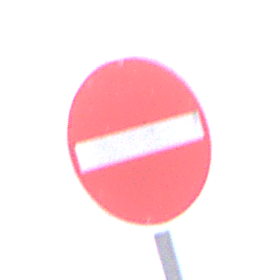
Verkehrszeichen: VerbotDerEinfahrt
Umgebung: Outdoor, Beach
Tageszeit: SunriseSunset
Wetter: Overcast
Licht: Natural
Jahreszeit: NotSpecified
Kontrast: LowContrast